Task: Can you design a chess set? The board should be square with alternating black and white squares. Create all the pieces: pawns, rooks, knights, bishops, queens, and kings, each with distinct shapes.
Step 5355:
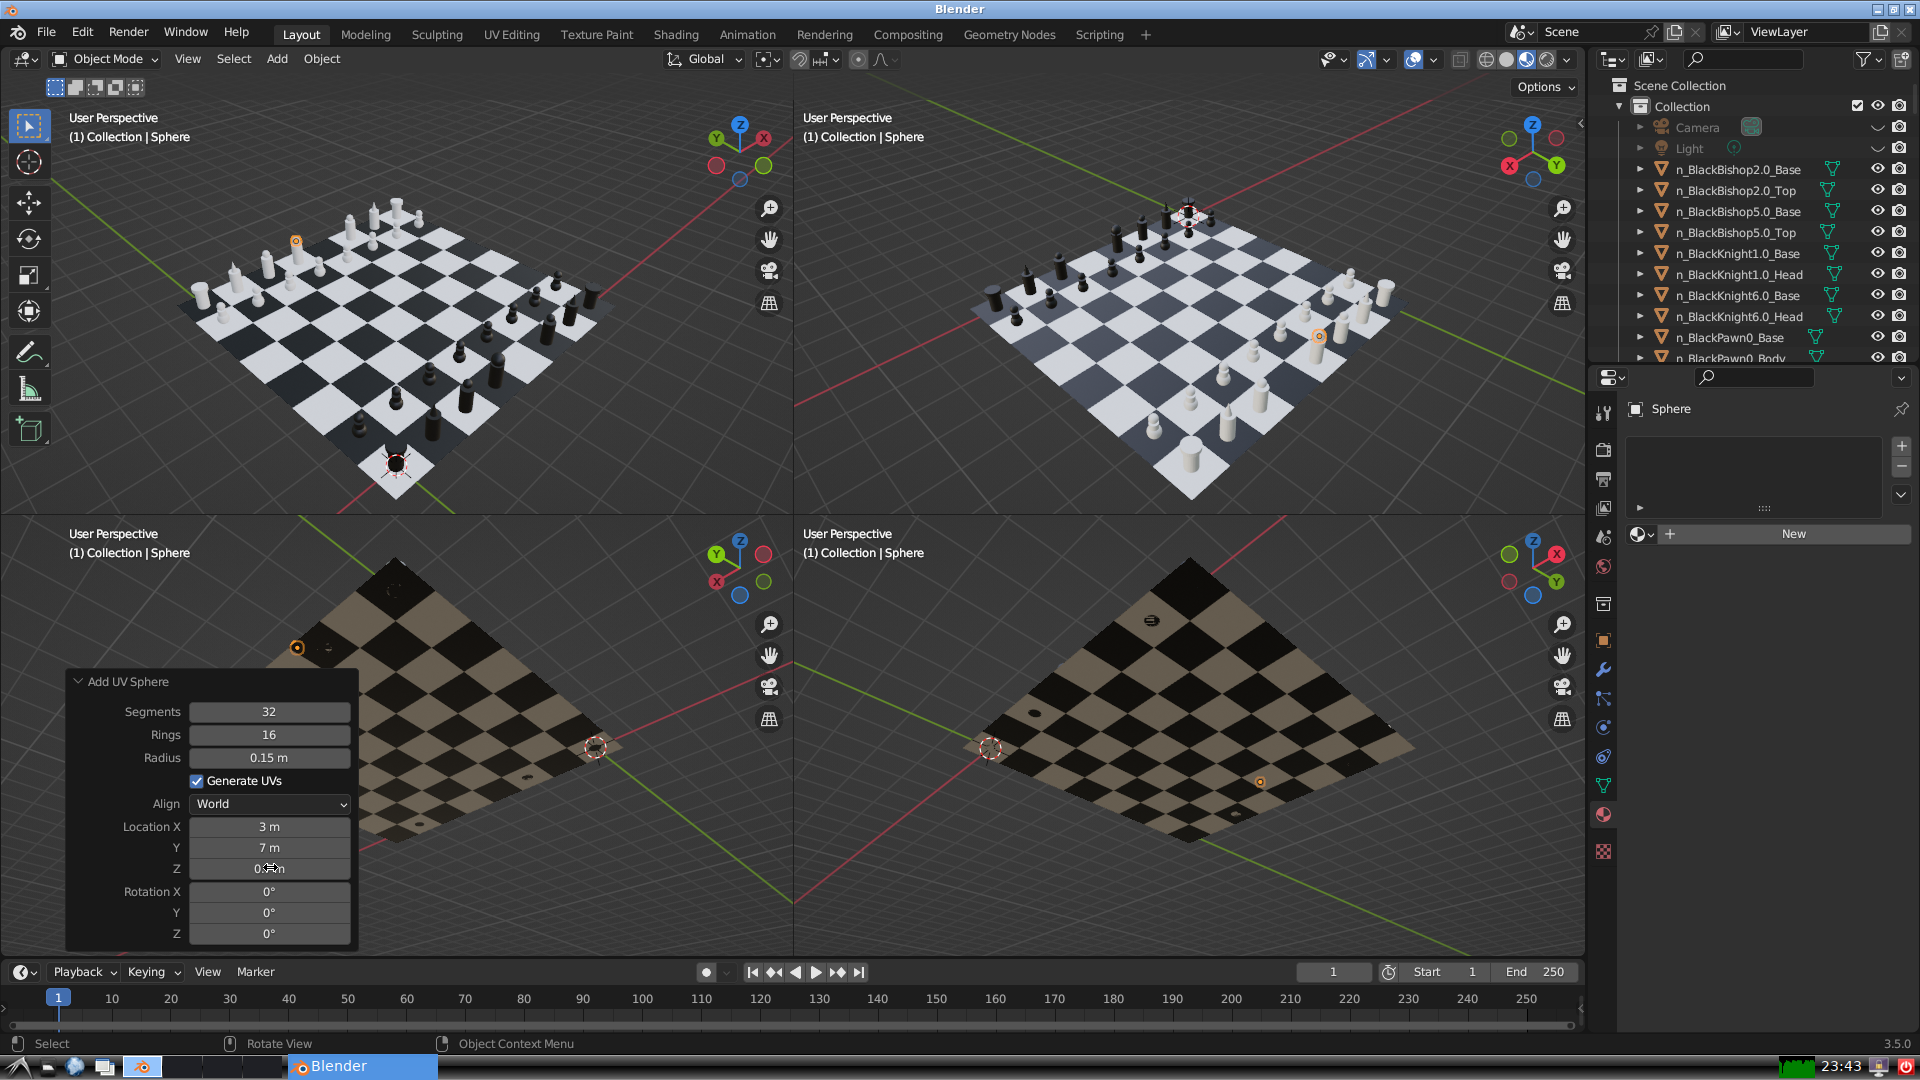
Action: {"mouse_move": [960, 540]}